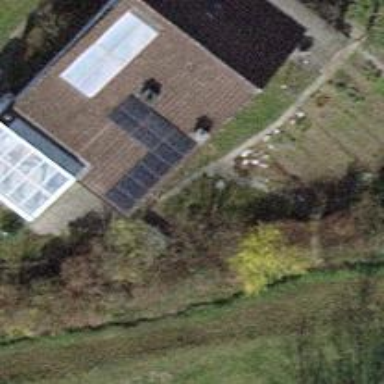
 consisting of solar photovoltaic panels."